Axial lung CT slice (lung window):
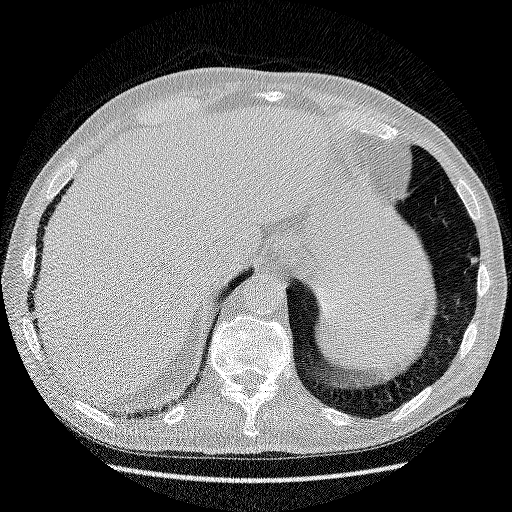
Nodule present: no